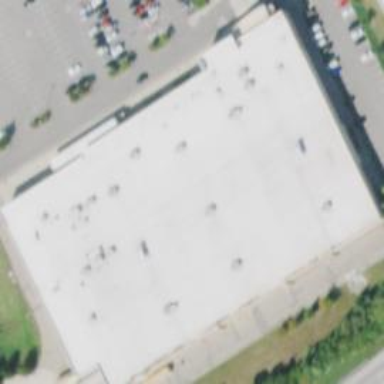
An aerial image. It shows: Retail building that houses department store.